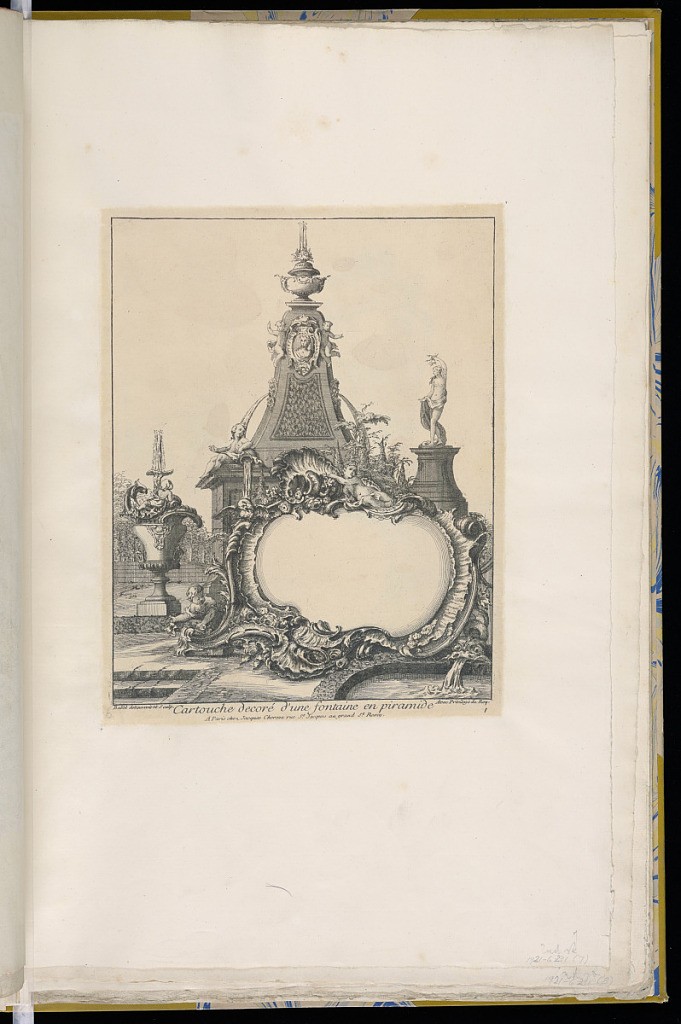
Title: Cartouche decoré d'une fontaine en piramide
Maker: Pierre Edme Babel, French, 1720–1775
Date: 1743-1763
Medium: Engraving on off-white laid paper
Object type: Print
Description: Rocaille cartouche in fron of a fountain in the shape of a pyramid. Water spills from mascarons, vases, and a dolphin. The plate is signed and numbered.